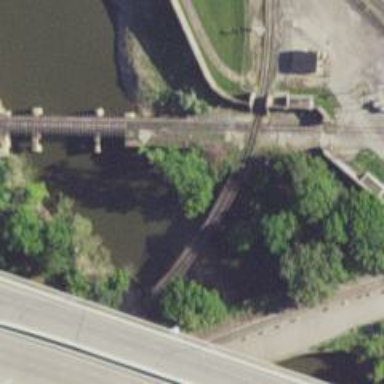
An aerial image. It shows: Abandoned railway bridge.